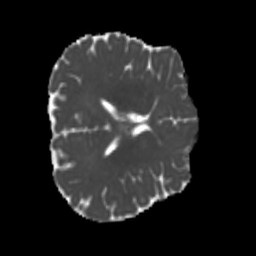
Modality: MD
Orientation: axial
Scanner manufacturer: siemens
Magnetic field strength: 3 T
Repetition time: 4 s
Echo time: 0.0594 s